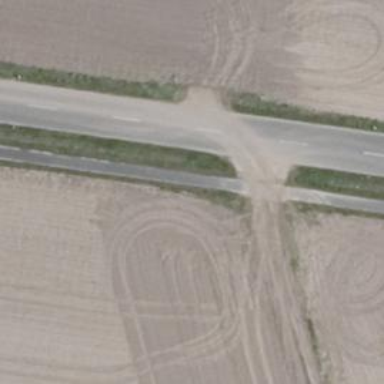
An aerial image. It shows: Track road with grade3 tracktype.